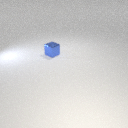
small blue metal cube